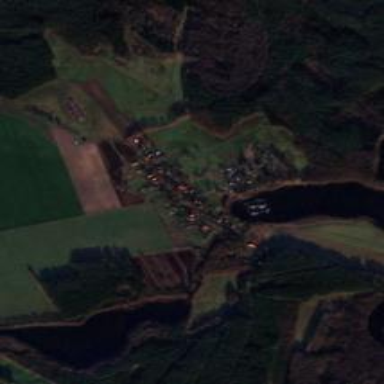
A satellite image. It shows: Village.